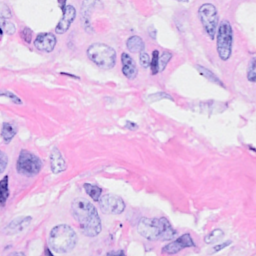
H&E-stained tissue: Breast